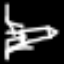
Label: squiggle